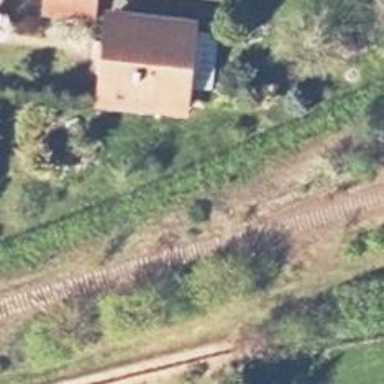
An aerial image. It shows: Abandoned spur railway.